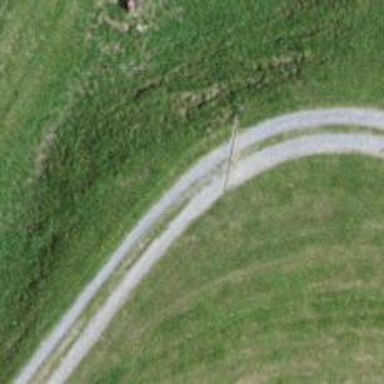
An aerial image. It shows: Gravel track with grade 2 tracktype.